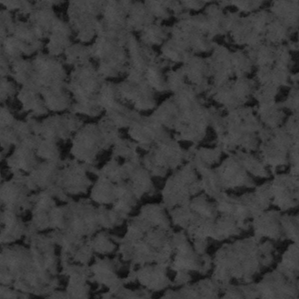
Label: frost